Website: apple
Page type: account-selection
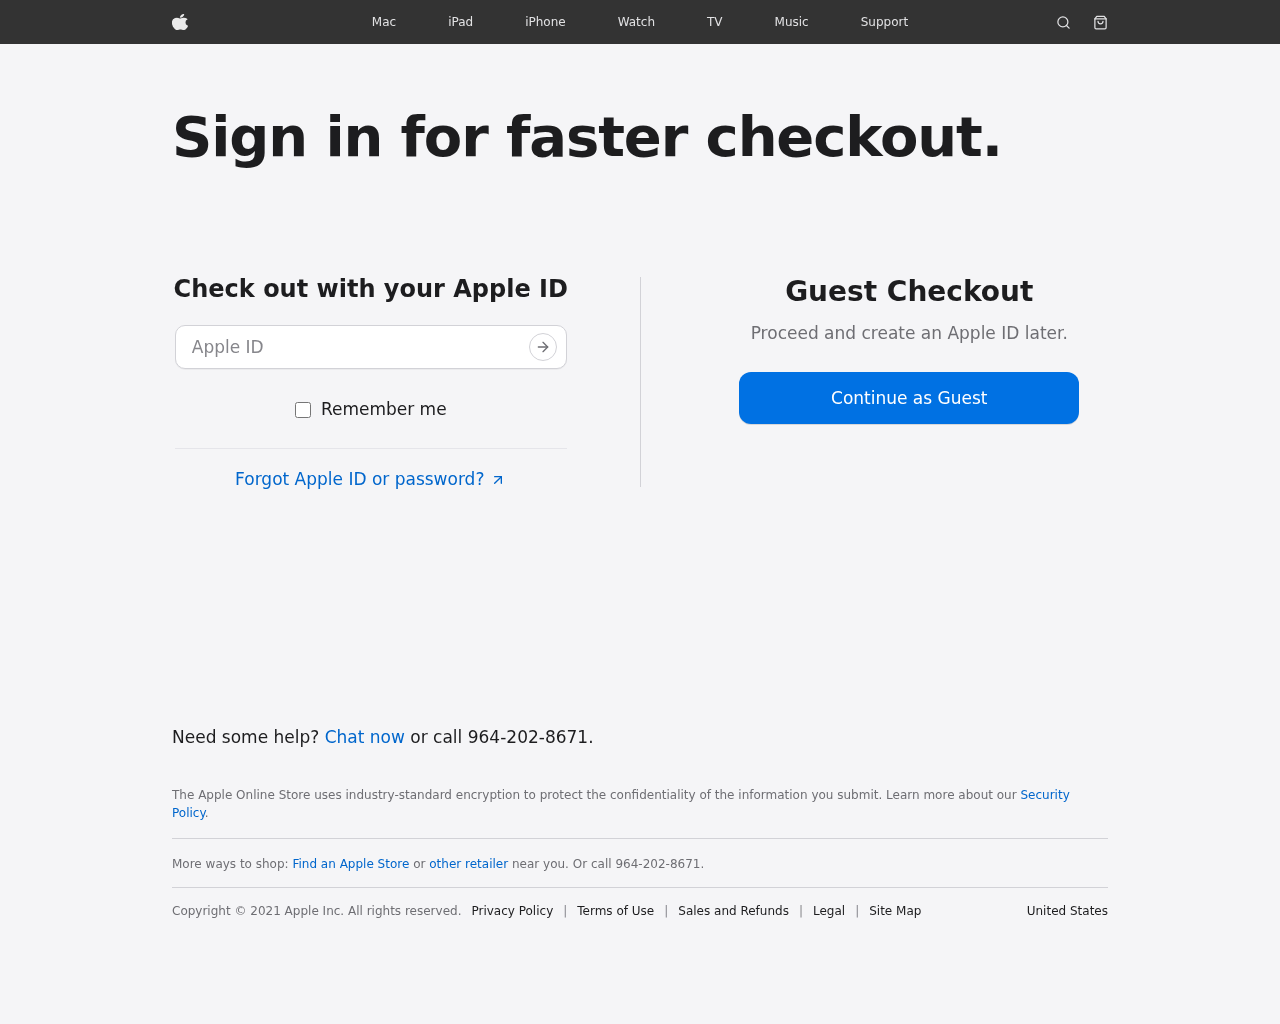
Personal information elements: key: PII_LOGIN_USERNAME
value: davidbauer23